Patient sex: F
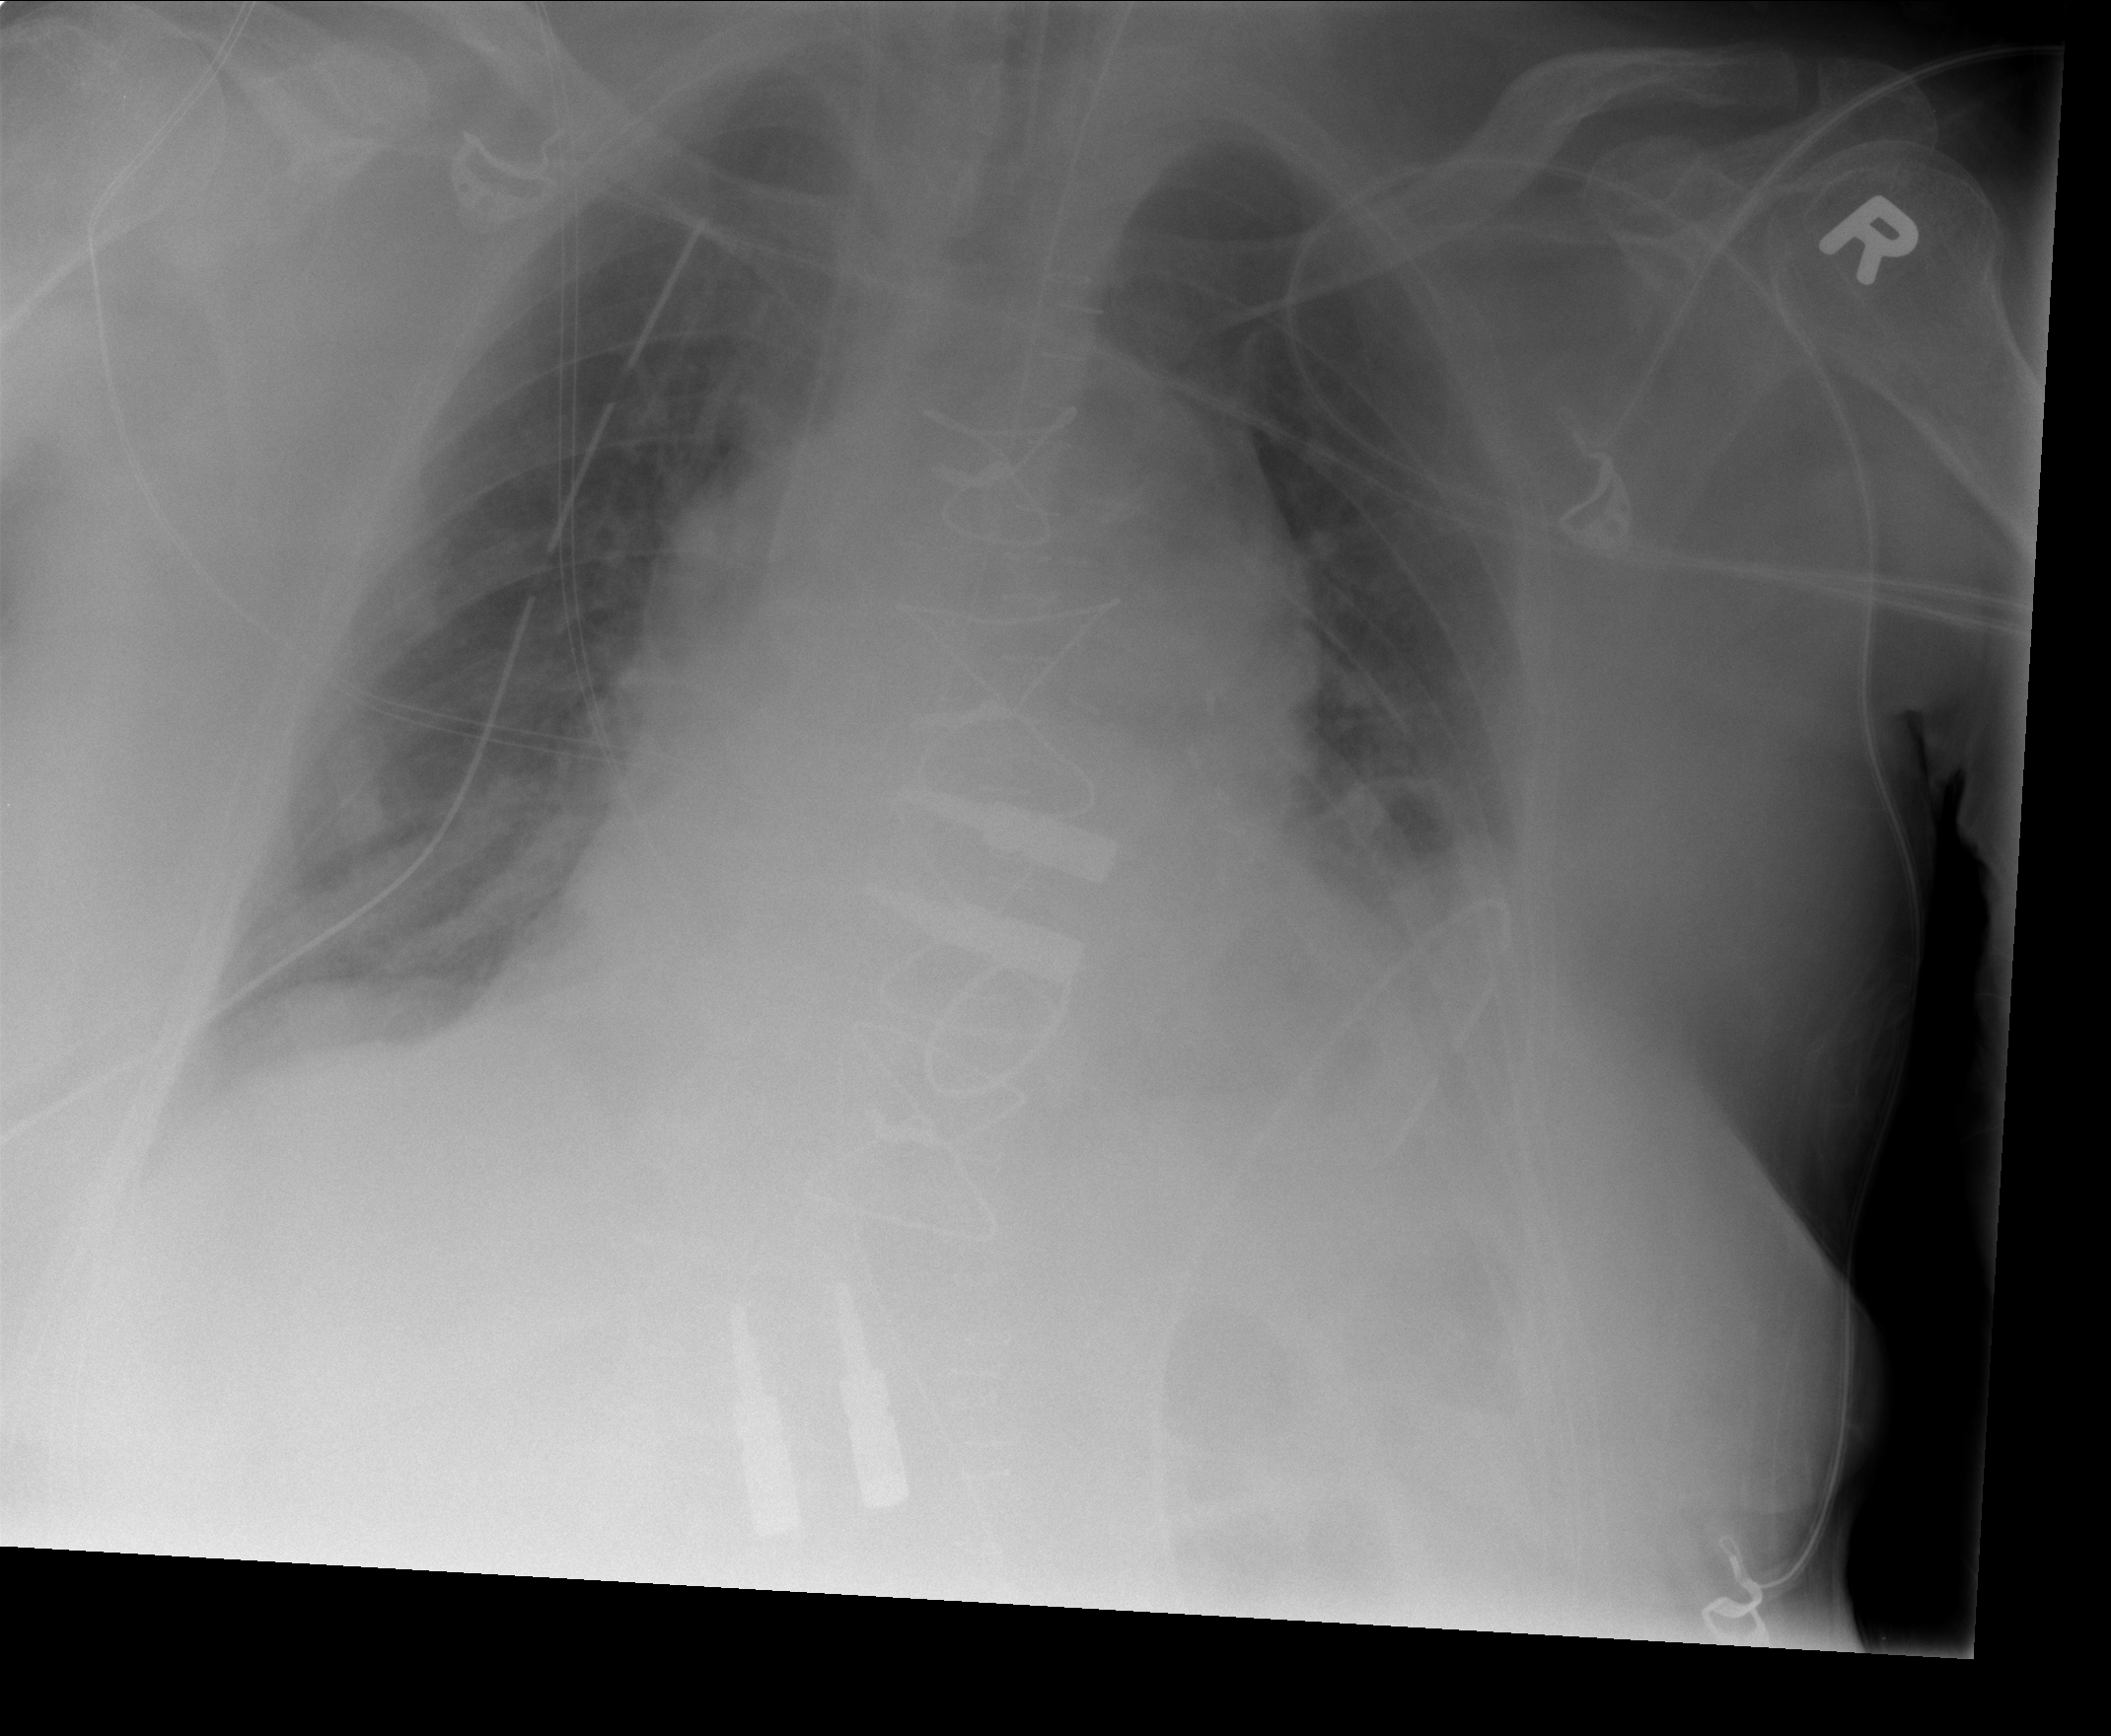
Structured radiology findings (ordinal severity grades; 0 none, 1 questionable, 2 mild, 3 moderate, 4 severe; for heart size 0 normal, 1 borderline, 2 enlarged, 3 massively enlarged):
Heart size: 2
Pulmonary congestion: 2
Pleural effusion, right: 1
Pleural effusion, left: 2
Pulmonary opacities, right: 0
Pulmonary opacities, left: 0
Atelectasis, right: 2
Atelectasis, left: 2